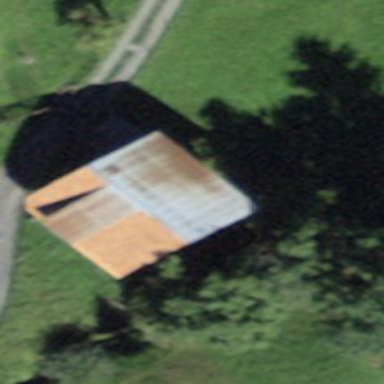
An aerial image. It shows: Rural barn.